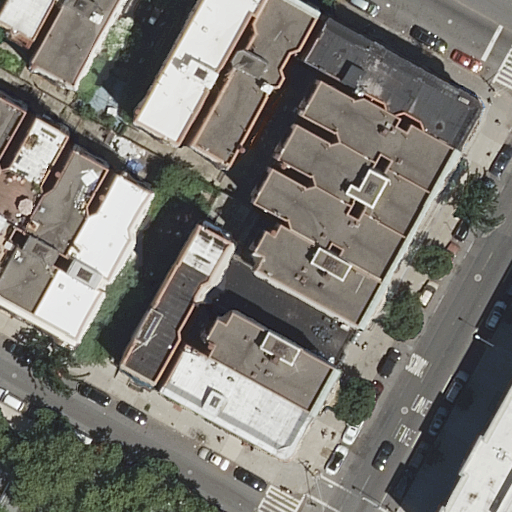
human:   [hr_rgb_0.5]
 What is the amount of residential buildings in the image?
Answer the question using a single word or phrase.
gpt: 17

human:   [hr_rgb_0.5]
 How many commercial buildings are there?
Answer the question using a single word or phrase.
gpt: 0

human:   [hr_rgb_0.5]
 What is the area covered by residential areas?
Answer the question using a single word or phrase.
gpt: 10638m2

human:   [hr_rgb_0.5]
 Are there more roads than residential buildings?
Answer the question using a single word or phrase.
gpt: no

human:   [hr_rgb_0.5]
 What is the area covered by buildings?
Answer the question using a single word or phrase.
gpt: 3844m2

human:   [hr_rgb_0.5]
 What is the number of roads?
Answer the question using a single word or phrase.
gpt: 3

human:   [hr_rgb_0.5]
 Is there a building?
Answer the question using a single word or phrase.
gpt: yes

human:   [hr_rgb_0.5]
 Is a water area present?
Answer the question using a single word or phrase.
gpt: no

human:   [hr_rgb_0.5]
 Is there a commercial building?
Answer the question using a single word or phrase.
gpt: no

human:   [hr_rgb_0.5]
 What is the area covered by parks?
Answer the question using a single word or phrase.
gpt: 307m2

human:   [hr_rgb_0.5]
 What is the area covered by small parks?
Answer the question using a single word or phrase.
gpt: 0m2

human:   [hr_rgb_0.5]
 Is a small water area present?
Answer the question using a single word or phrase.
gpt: no

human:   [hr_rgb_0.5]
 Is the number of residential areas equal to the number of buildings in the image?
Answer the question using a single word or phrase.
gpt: no

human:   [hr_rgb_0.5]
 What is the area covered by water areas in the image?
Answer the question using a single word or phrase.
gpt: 0m2

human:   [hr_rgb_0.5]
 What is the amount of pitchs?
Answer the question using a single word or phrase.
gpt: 1

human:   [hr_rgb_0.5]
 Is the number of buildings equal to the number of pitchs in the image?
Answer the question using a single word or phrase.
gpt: no

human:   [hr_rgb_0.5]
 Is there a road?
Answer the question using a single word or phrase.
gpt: yes

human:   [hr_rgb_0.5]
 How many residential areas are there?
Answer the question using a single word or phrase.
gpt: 1

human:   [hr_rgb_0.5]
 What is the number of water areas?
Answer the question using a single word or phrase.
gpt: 0

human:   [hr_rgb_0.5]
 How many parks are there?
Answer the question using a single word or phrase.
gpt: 1

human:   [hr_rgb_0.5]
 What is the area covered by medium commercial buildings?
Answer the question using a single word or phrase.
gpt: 0m2

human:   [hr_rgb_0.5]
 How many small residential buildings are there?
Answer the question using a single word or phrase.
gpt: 3

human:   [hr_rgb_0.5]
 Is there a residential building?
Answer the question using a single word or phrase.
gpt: yes

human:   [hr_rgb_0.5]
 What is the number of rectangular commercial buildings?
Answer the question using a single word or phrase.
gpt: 0

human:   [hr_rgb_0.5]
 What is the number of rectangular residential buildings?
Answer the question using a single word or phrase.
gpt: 5

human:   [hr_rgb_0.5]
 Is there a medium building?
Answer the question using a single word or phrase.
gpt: yes

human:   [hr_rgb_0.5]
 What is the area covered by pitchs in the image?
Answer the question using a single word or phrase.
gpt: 10m2

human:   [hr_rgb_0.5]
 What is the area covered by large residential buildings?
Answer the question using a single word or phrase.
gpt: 0m2

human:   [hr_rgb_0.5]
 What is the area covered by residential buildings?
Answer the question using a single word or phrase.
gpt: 3844m2

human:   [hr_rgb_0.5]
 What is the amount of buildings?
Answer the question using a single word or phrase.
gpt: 17

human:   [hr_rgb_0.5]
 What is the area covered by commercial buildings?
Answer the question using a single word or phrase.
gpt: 0m2

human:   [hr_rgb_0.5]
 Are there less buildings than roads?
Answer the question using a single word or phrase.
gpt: no

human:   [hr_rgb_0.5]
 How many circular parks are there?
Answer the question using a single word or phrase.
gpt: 0

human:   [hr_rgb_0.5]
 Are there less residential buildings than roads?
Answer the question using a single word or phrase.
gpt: no

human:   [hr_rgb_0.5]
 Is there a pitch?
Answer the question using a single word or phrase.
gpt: yes

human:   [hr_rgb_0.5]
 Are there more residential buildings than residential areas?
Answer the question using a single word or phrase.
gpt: yes

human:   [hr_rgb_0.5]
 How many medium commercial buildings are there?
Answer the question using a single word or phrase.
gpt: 0

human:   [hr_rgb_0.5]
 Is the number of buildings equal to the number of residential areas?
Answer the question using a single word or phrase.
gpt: no

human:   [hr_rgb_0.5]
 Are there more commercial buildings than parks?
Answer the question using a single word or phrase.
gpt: no

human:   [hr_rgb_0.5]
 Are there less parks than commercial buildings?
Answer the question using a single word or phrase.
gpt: no

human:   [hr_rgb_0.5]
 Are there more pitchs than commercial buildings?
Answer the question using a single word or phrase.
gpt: yes

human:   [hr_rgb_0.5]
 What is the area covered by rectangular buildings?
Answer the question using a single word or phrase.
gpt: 852m2

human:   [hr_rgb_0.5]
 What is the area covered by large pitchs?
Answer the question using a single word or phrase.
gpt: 0m2

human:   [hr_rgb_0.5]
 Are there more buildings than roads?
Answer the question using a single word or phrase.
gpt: yes

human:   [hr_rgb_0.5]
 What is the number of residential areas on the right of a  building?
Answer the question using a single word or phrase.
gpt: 1

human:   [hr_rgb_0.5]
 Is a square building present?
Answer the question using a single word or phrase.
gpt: no

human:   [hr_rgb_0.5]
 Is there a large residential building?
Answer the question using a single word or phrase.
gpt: no

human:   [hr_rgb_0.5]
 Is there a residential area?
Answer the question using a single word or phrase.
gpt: yes

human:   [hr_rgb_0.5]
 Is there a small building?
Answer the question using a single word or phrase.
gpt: yes

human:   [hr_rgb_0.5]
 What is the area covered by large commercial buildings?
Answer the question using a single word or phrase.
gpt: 0m2

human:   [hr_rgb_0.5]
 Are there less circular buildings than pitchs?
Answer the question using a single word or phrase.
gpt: yes

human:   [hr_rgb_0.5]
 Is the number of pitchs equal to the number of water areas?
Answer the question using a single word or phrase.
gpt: no

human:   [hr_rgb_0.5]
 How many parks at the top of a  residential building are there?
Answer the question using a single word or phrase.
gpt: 1

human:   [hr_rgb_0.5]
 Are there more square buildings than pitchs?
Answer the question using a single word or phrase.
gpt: no

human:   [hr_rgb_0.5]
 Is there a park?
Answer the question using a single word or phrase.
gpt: yes

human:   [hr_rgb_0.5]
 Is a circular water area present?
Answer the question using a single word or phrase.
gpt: no

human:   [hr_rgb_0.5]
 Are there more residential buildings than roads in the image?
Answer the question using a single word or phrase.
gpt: yes

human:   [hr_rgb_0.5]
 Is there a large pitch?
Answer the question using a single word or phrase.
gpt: no

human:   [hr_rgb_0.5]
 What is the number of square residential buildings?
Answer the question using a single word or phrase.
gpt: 0

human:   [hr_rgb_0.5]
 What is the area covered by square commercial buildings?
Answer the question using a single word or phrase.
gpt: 0m2

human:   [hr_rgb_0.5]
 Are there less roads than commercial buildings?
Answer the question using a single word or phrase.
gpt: no

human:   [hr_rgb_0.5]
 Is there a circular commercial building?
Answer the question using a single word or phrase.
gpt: no

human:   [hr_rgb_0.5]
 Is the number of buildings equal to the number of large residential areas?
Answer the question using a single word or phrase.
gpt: no

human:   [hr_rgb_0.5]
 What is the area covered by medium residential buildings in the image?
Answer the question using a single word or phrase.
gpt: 3669m2